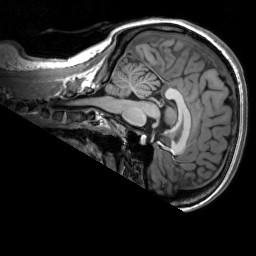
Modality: T1w
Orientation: sagittal
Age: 24
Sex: female
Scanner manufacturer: siemens
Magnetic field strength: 3 T
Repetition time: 2.53 s
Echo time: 0.00277 s